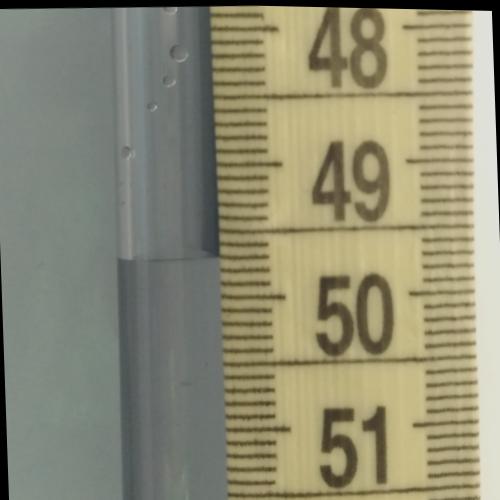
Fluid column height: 49.7 cm